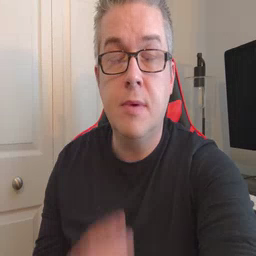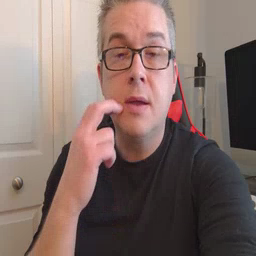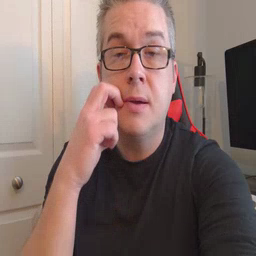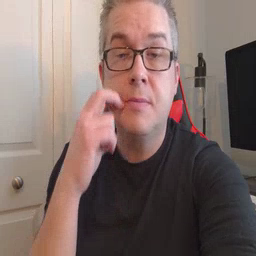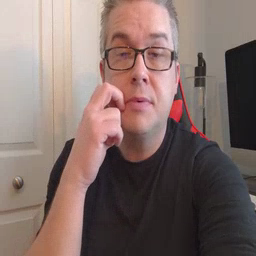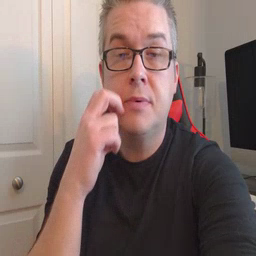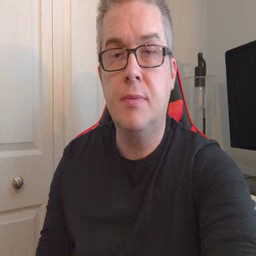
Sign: gum